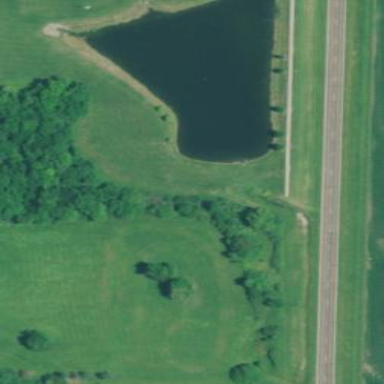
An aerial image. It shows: Serene pond surrounded by nature.